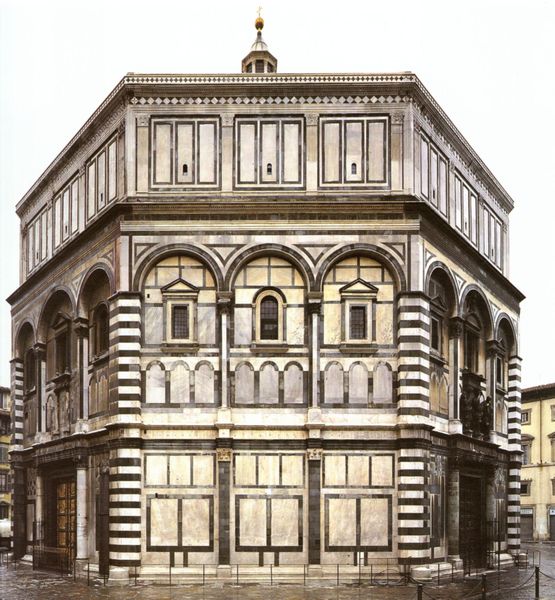
Titel: Baptisterium (Florenz)
Standort: Florenz, Baptisterium (EU - I - Toskana)
Schlagwörter: weiß, fenster, marmor, pfeiler, rücken, schwarz, säulen, tür, haus, architektur, spitze, stein, kirche, turm, farbig, bogen, fassade, italien, pilaster, rundbogen, verkleidung, symmetrie, foto, regen, bögen, eingang, arkade, dom, hinten, schwarz-weiß, kugel, portal, portale, rundbögen, romanik, florenz, tempel, taufe, oktogon, achteckig, ädikula, baptisterium, zentralbau, romanisch, polygon, rundbogenfenster, mehreck, rundbau, ädikulafenster, nebengebäude, blendarkaden, domplatz, fassadenmalerei, hexagon, kircher, 900, scheinfassade, bapisterium